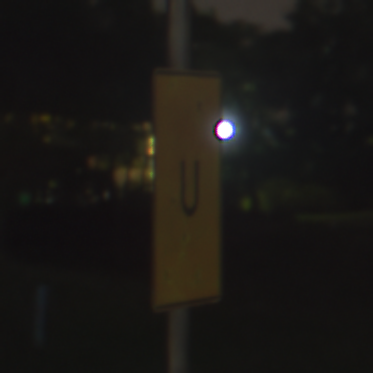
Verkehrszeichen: AnkuendigungOderFortsetzungUmleitungOhnePfeilsymbol
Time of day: Night
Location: Outdoor (Suburban)
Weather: Clear
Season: NotSpecified
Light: Artificial